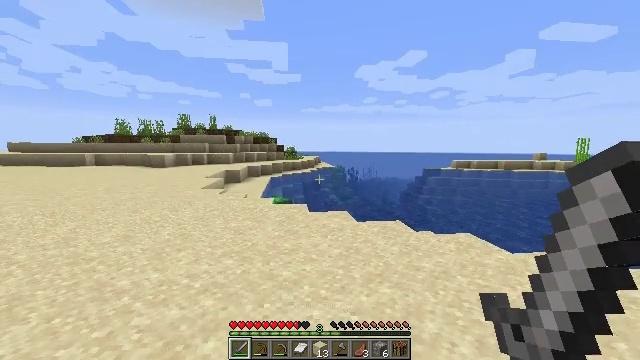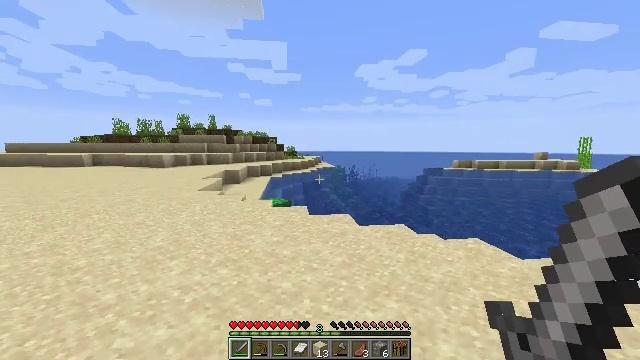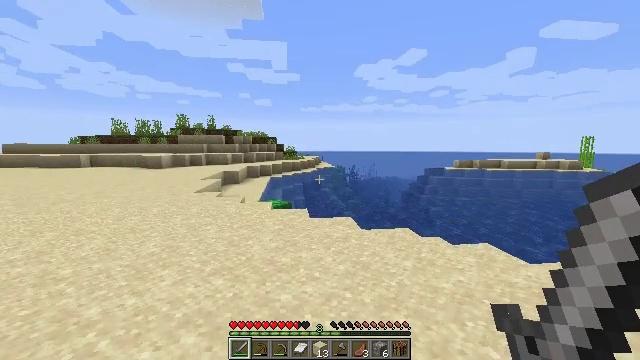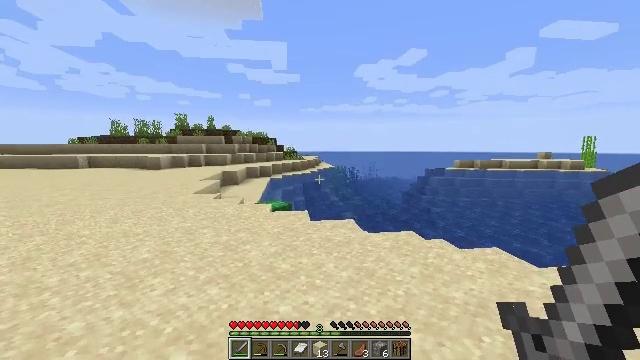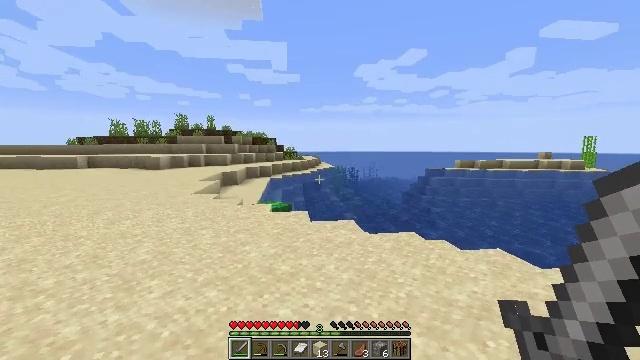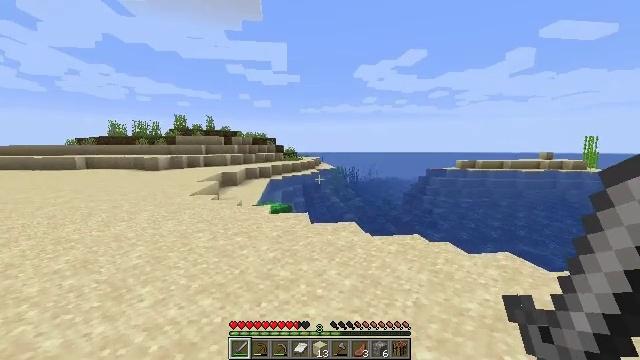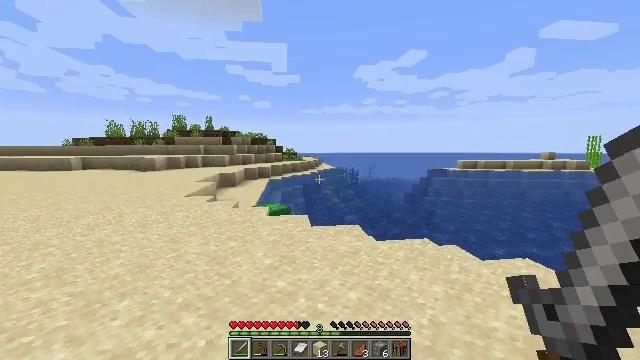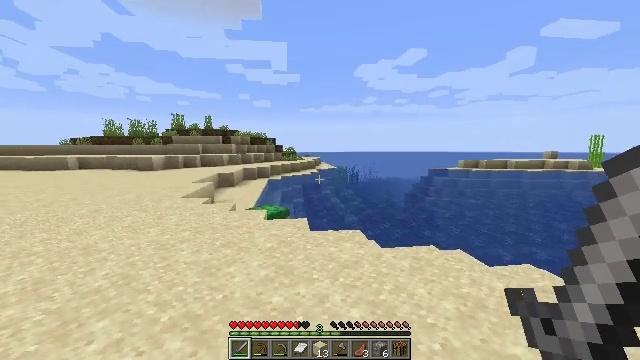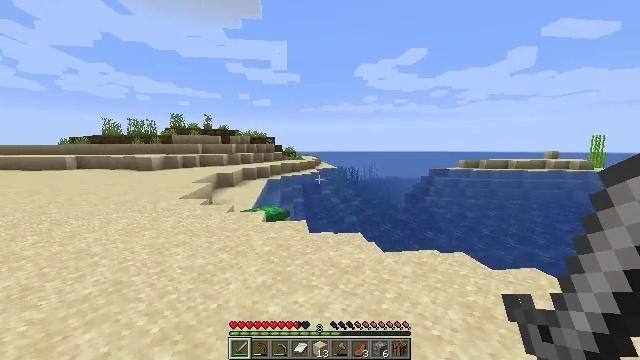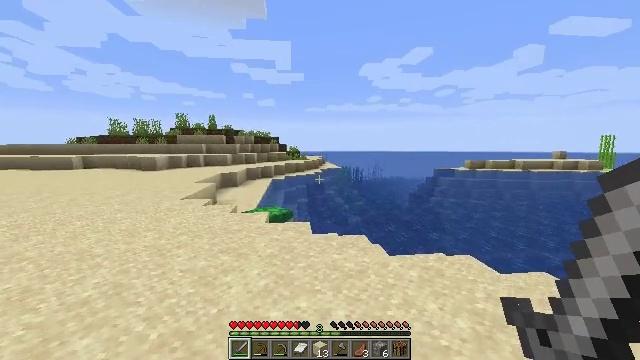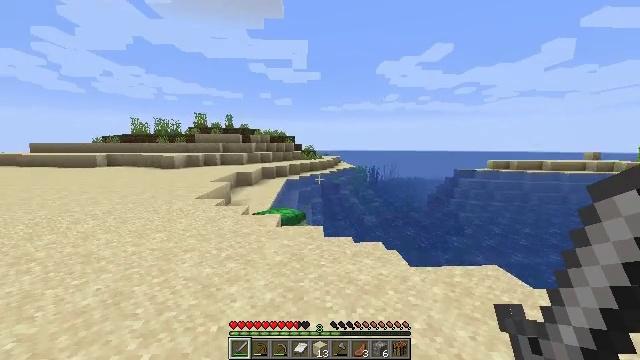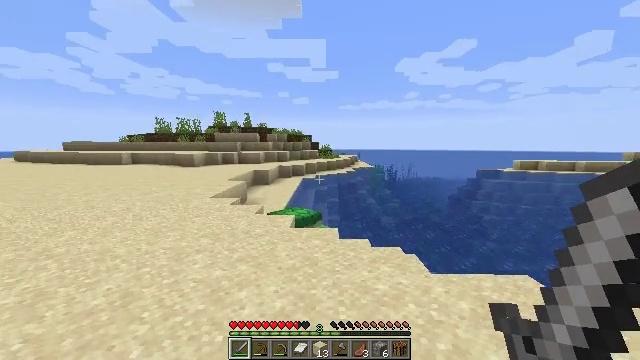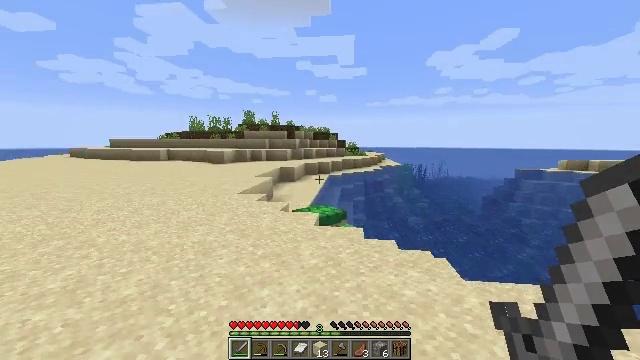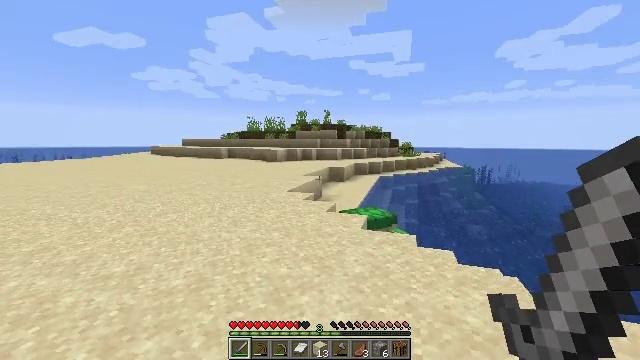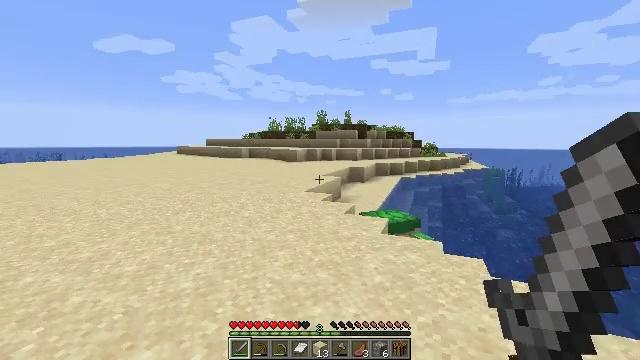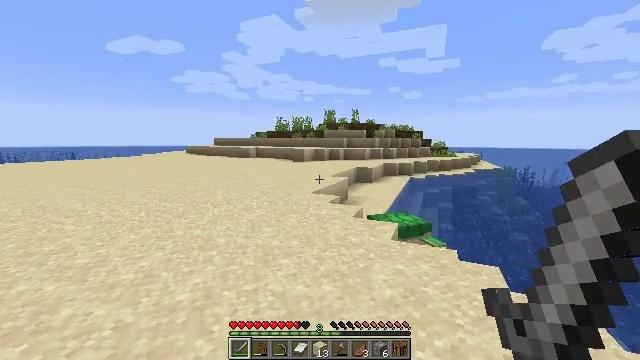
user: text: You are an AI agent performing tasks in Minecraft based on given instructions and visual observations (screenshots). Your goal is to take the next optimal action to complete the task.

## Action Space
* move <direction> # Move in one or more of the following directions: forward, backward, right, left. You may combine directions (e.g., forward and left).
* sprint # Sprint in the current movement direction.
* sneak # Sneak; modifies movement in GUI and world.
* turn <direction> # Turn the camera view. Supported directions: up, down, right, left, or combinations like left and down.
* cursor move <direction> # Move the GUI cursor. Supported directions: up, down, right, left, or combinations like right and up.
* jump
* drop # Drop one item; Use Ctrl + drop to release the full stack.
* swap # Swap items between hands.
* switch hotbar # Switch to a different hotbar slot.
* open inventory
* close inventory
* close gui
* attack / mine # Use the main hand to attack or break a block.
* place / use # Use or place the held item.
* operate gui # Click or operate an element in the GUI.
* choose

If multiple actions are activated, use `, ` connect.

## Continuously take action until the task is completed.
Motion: motion action
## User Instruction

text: Break the sugar cane.
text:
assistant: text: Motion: move forward
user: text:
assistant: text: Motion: move forward
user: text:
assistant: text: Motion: move forward
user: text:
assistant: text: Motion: move forward
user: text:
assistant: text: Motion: move forward
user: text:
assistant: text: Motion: move forward
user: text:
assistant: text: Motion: move forward
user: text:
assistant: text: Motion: move forward
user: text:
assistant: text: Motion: move forward
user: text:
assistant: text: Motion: move forward, turn left
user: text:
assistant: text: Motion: move forward, turn left
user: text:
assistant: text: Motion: move forward, turn left
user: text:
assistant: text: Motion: move forward, turn left
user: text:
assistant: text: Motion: move forward, turn left
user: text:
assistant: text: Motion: move forward, turn left
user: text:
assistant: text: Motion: move forward
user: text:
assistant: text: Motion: move forward, turn left
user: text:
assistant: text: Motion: move forward, turn left
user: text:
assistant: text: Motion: move forward, turn left
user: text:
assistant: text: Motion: move forward
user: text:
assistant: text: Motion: move forward
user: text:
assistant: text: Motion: move forward
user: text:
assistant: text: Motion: move forward
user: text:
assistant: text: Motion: move forward
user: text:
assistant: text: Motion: move forward
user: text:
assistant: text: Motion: move forward
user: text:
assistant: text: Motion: move forward
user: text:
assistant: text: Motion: move forward
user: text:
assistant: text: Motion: move forward
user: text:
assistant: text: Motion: move forward